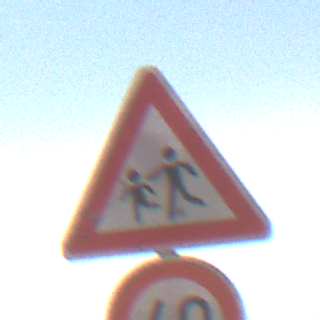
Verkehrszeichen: KinderRechts
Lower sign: Geschwindigkeit40
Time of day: Midday
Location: Outdoor (Nature)
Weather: Clear
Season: NotSpecified
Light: Natural